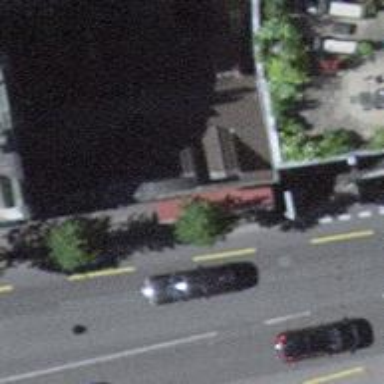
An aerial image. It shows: Restaurant.